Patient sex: F
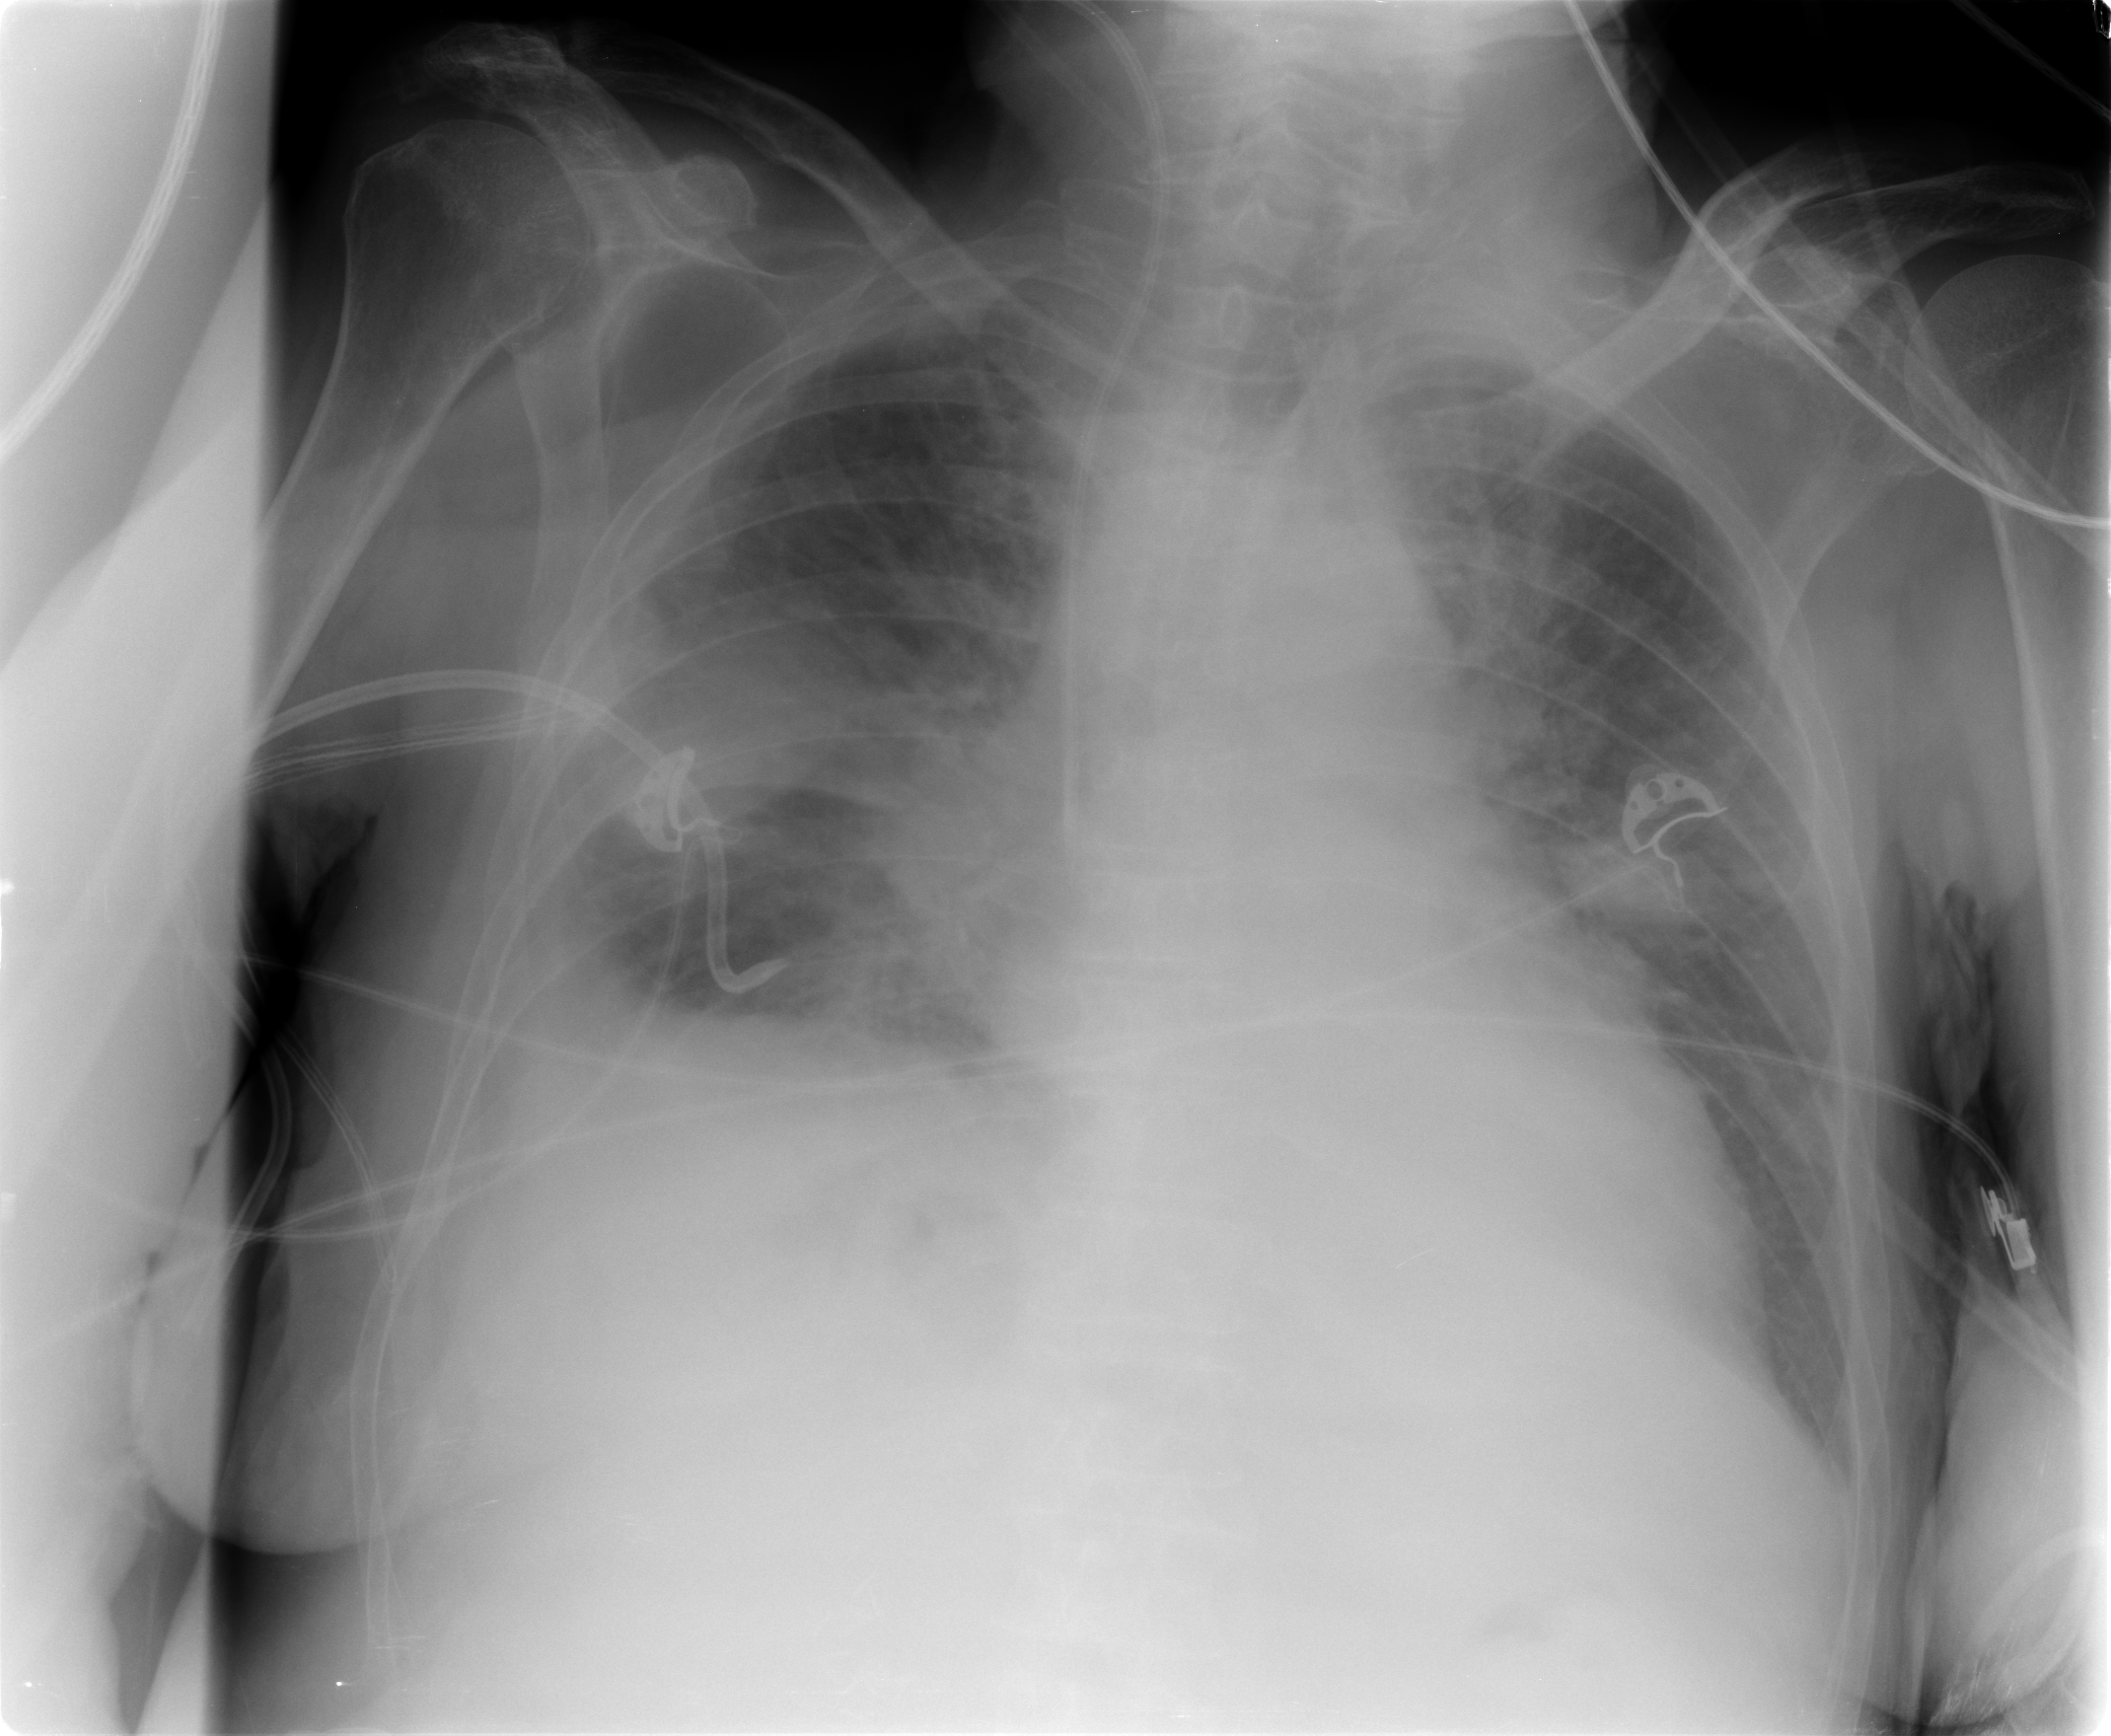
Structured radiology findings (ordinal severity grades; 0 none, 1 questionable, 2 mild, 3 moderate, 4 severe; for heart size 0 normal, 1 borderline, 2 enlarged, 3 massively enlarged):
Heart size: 0
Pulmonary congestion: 2
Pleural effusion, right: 2
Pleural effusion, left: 2
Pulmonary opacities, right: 3
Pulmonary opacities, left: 2
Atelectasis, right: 2
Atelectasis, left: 2